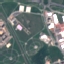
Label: Industrial